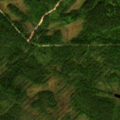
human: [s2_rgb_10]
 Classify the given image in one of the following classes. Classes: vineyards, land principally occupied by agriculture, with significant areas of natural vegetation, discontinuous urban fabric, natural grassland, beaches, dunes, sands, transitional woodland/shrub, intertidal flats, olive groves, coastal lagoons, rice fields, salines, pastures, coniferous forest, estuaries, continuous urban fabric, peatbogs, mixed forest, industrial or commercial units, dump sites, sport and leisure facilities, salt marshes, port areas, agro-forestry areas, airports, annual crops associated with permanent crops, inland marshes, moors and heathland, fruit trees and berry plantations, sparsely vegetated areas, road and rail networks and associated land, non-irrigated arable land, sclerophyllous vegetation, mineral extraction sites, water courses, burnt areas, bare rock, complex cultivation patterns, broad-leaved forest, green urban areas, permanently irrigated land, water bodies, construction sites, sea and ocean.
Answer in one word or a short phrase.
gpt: coniferous forest